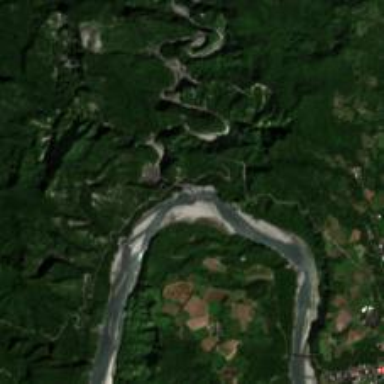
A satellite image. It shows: Beautiful river scene.